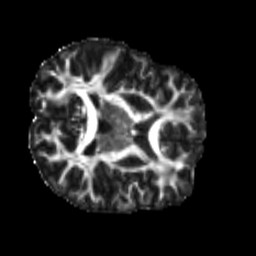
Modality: FA
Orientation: axial
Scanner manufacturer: siemens
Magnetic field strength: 3 T
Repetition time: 4 s
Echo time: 0.0594 s